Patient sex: M
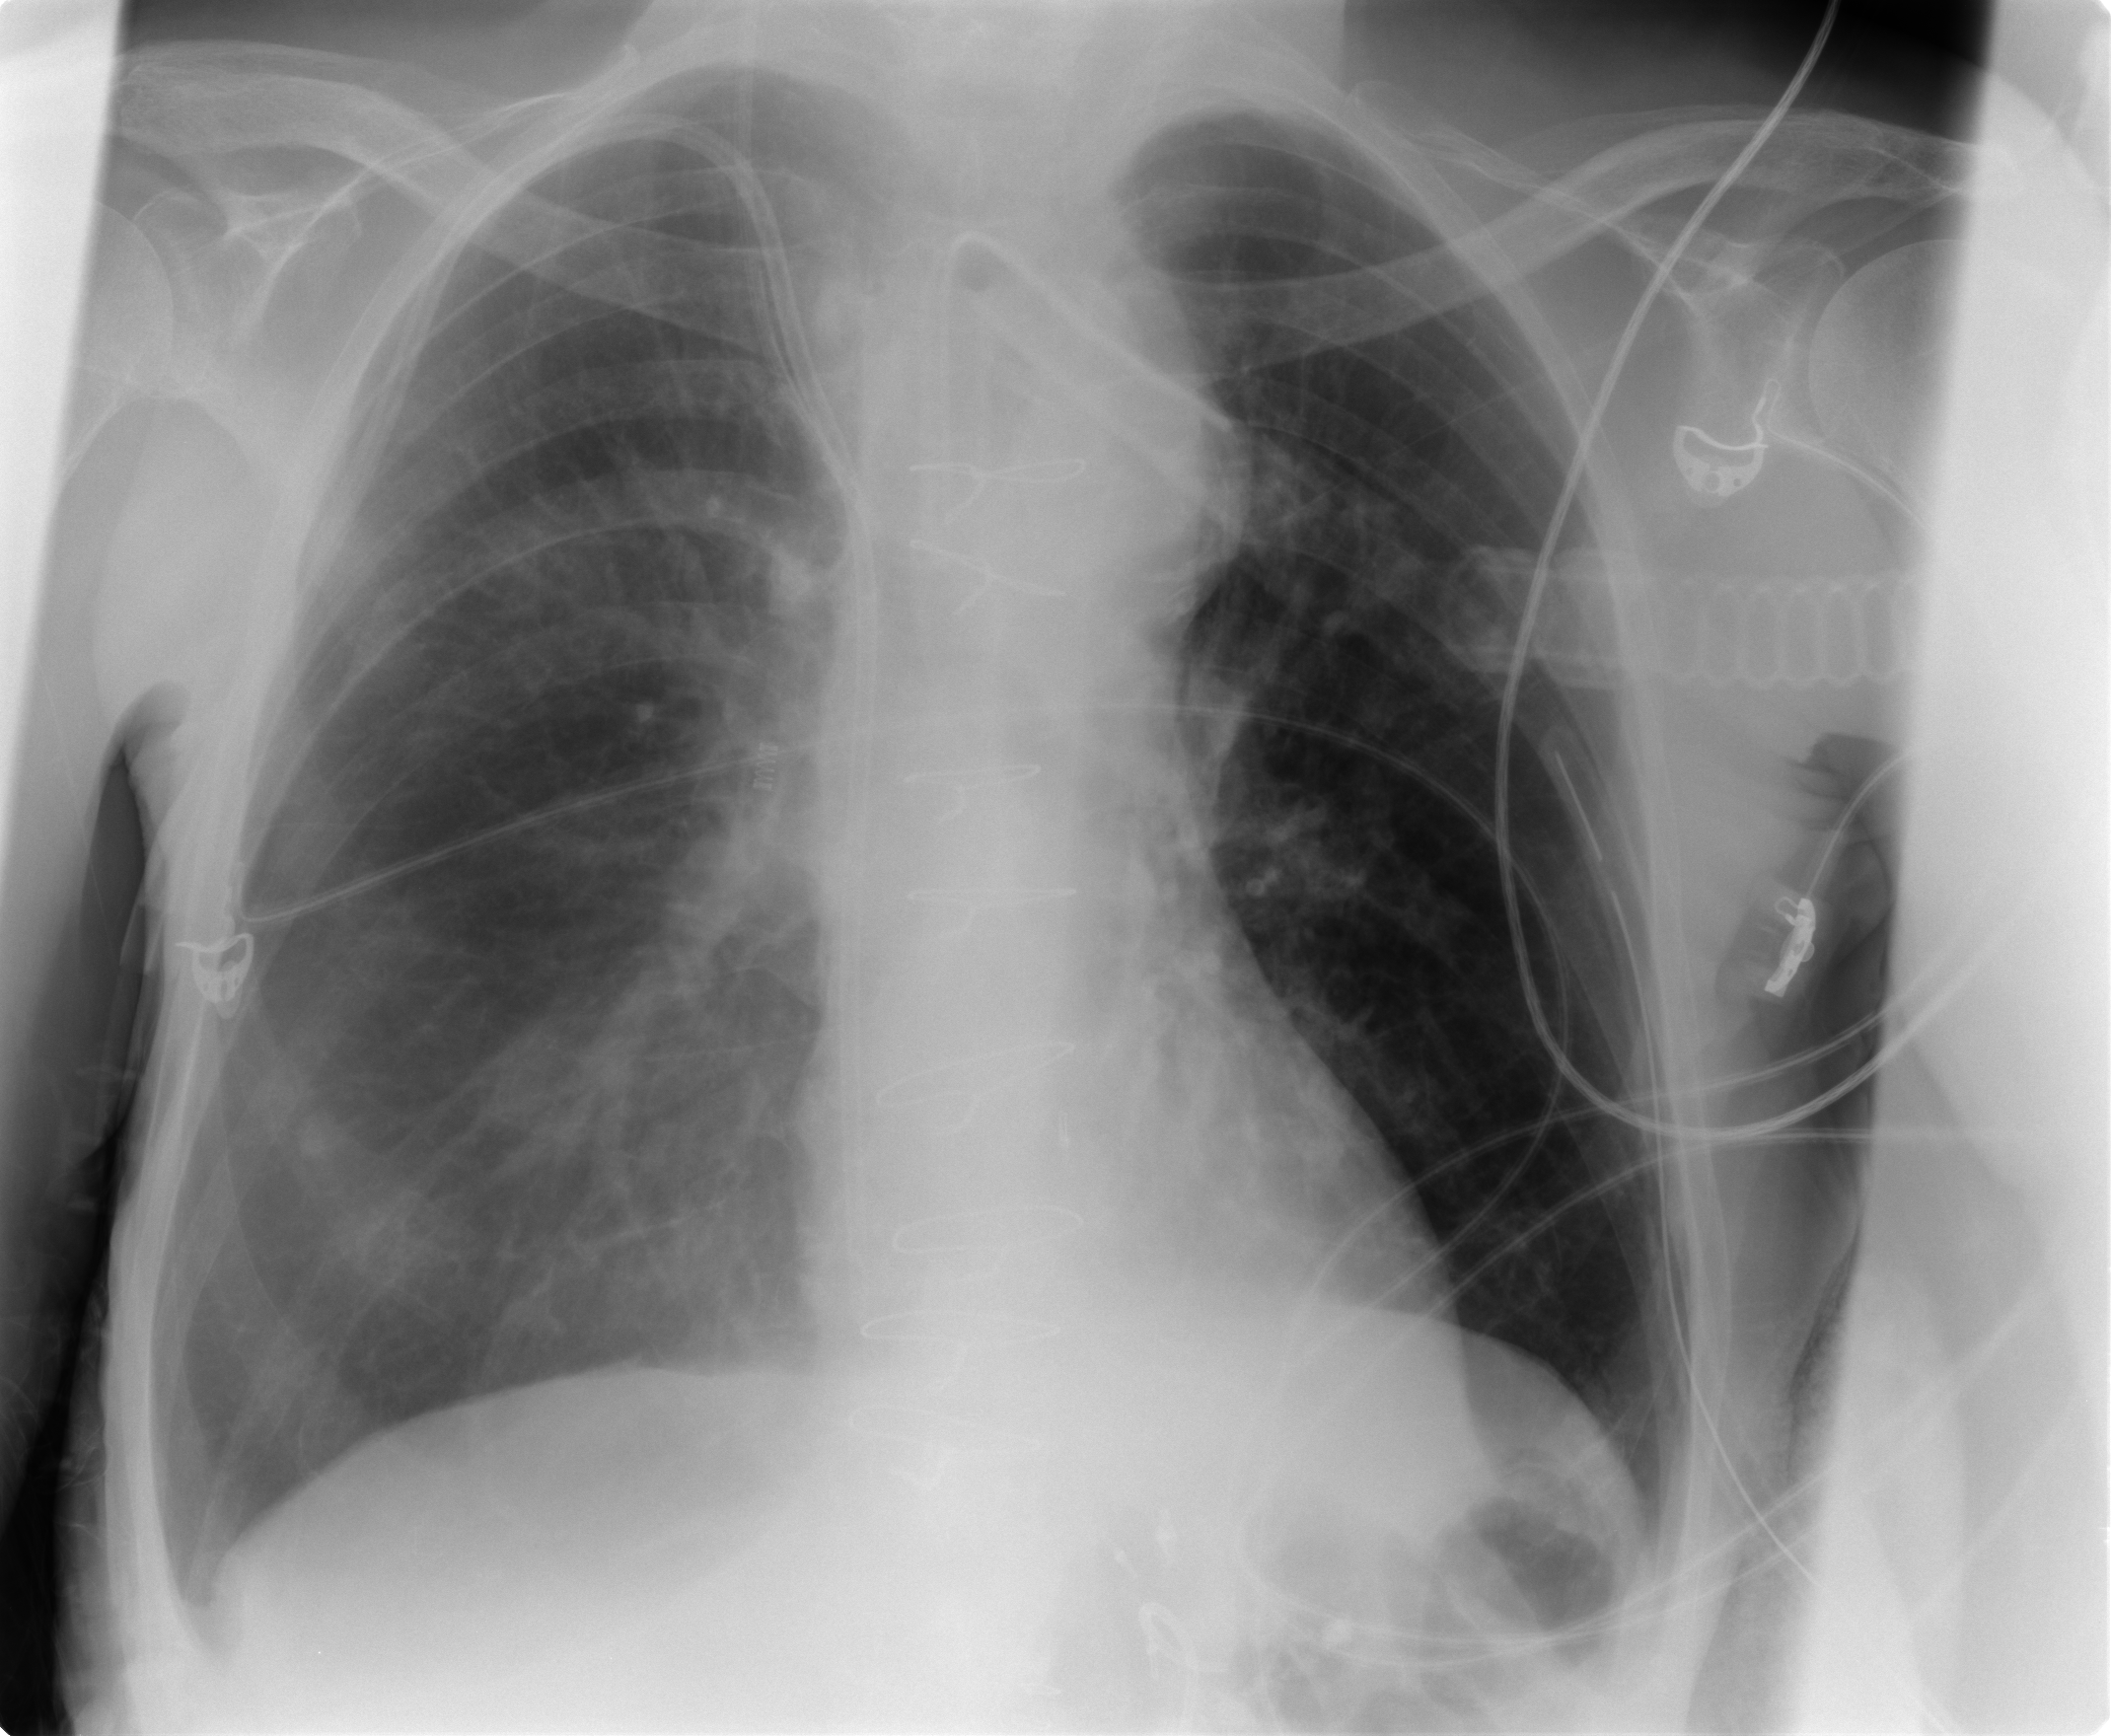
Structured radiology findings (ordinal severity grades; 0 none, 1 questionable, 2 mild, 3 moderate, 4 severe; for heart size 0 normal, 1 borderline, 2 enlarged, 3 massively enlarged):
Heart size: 0
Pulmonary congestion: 1
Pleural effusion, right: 1
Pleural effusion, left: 0
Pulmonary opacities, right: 0
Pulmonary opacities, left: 0
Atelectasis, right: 0
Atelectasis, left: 0